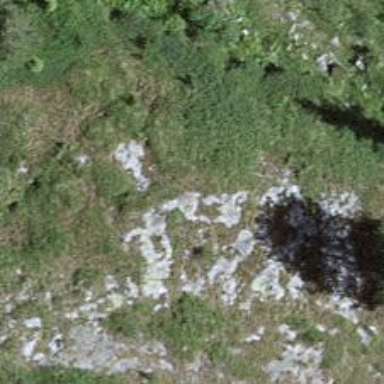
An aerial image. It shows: Cliff in nature.